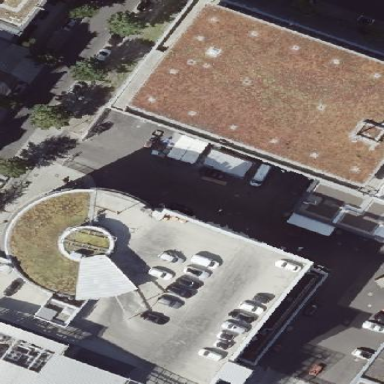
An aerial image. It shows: Building with flat roof covered in grass.